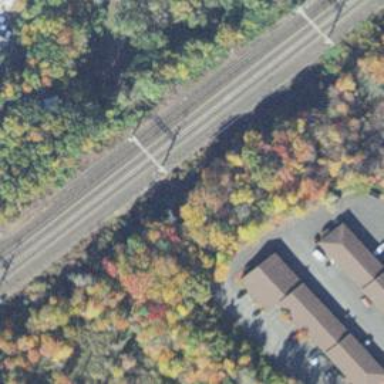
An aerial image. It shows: Railway siding with rails.